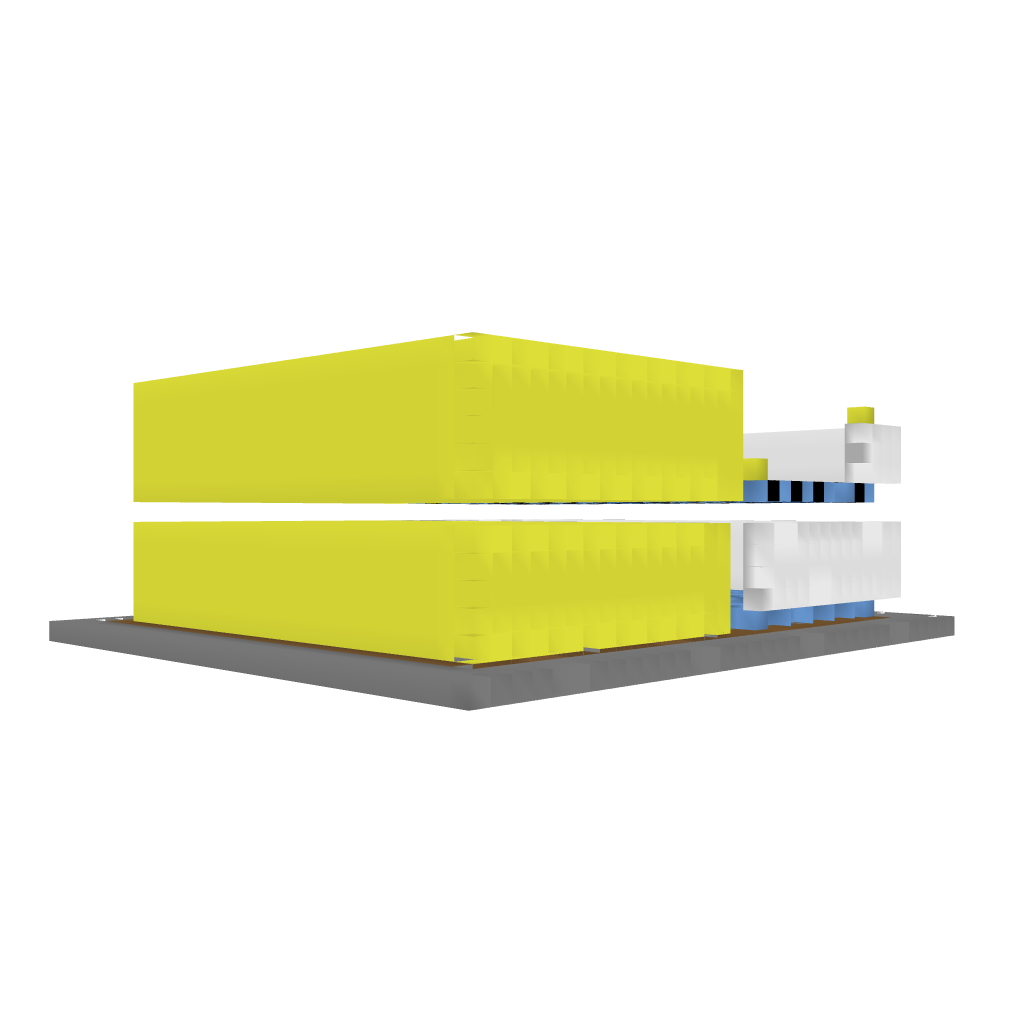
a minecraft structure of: Studio 002 bad low quality